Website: crate-barrel
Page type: delivery-shipping
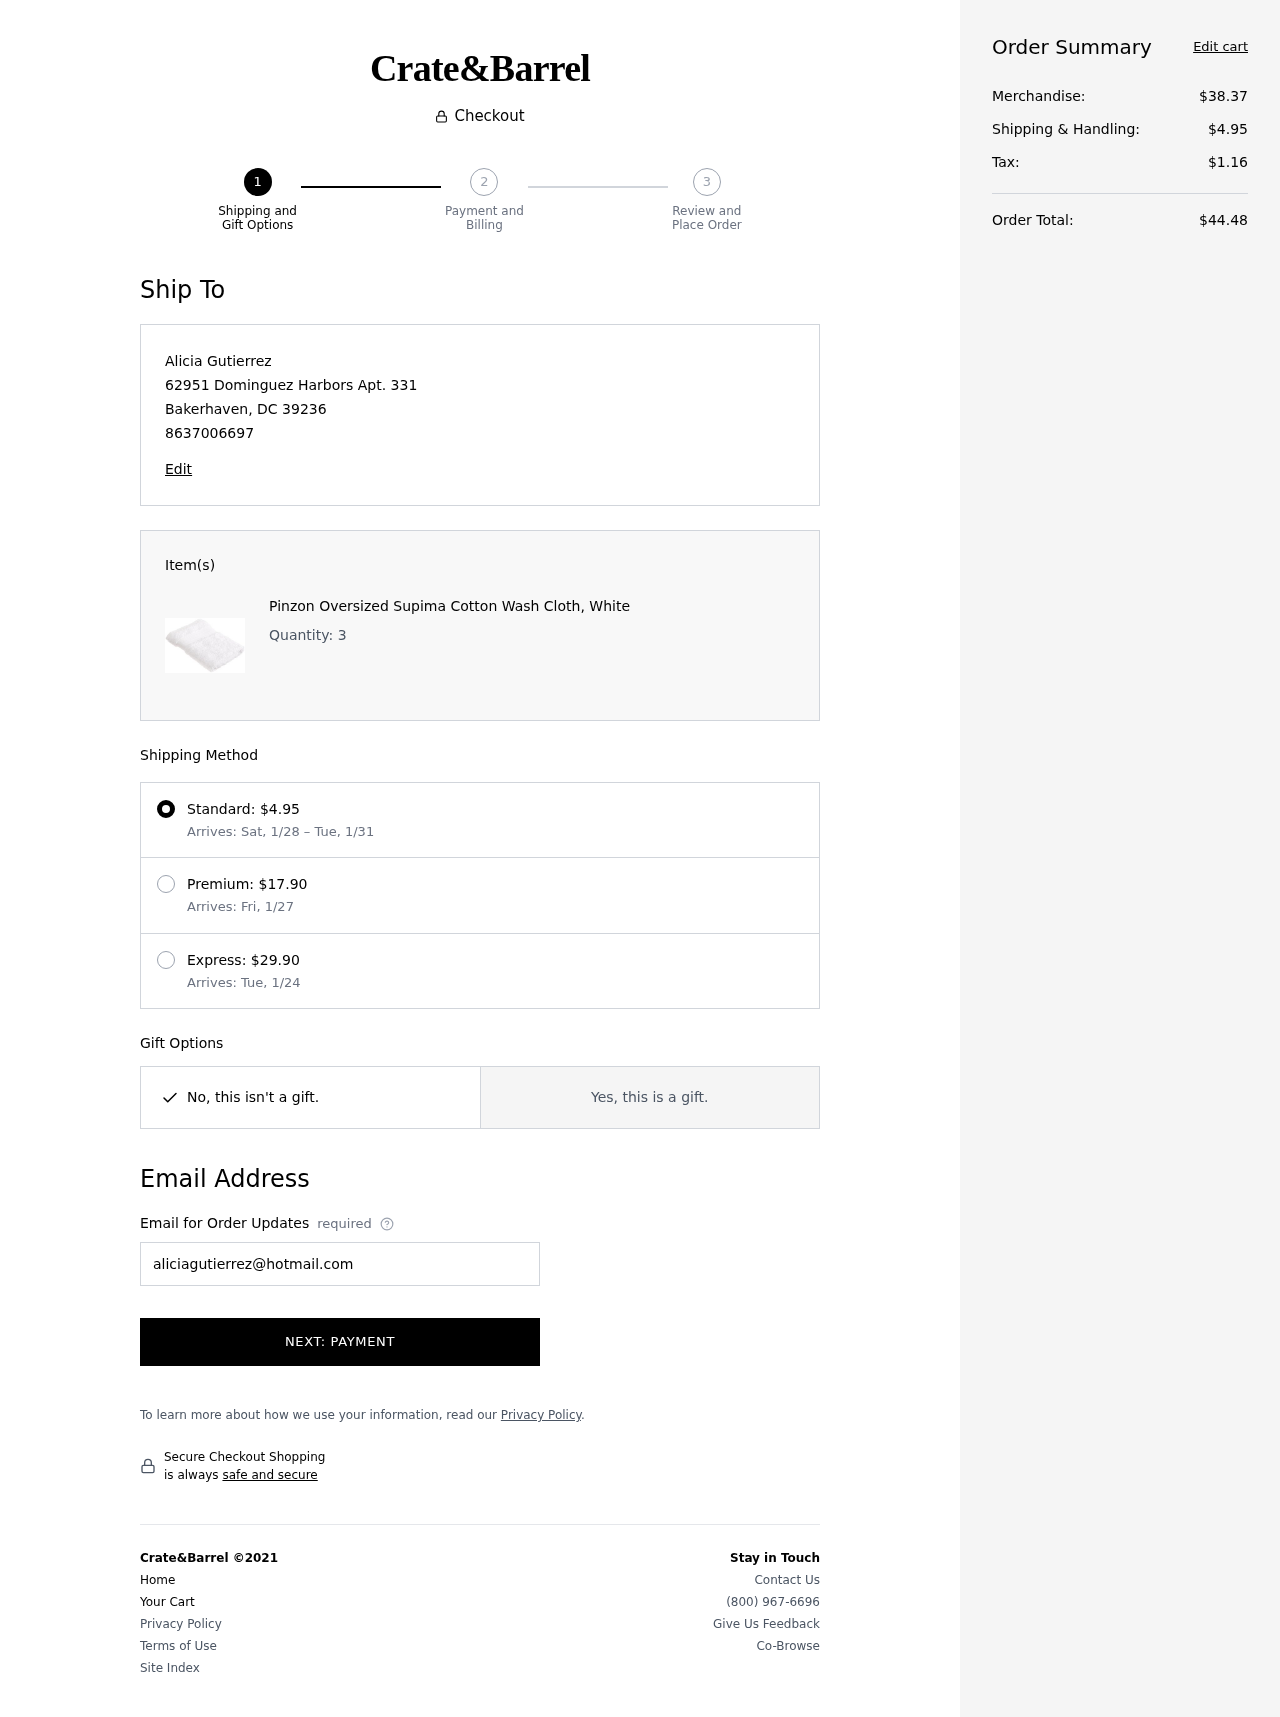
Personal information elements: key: PII_CITY
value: Bakerhaven
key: PII_EMAIL
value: aliciagutierrez@hotmail.com
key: PII_FULLNAME
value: Alicia Gutierrez
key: PII_PHONE
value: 8637006697
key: PII_POSTCODE
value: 39236
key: PII_STATE_ABBR
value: DC
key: PII_STREET
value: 62951 Dominguez Harbors Apt. 331
Product elements: key: PRODUCT1_NAME
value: Pinzon Oversized Supima Cotton Wash Cloth, White
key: PRODUCT1_QUANTITY
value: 3
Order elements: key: ORDER_SHIPPING_COST
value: $4.95
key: ORDER_SHIPPING_DATE
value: Sat, 1/28
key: ORDER_DELIVERY_DATE
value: Tue, 1/31
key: ORDER_SHIPPING_COST2
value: $17.90
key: ORDER_DELIVERY_DATE2
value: Arrives: Fri, 1/27
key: ORDER_SHIPPING_COST3
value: $29.90
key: ORDER_DELIVERY_DATE3
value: Arrives: Tue, 1/24
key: ORDER_SUBTOTAL
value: $38.37
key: ORDER_TAX
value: $1.16
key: ORDER_TOTAL
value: $44.48